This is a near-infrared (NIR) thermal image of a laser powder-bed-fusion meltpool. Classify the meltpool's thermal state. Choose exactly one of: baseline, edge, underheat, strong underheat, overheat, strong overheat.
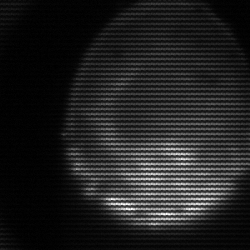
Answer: edge